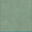
Piece: xx